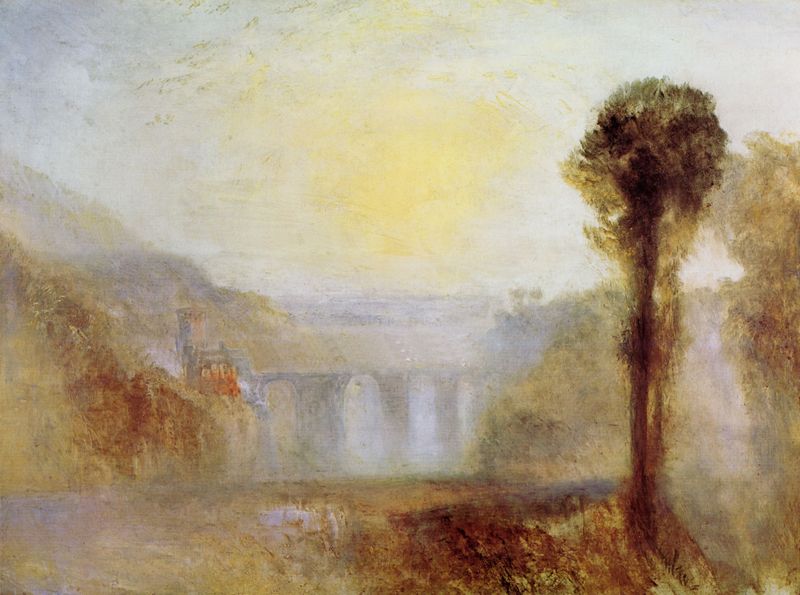
Titel: Ponte delle Torri, Spoleto
Künstler: William Turner
Standort: London
Institution: Tate Gallery
Schlagwörter: baum, blau, himmel, wasser, wolken, bäume, fluss, gelb, grün, impressionismus, landschaft, ocker, ufer, braun, hell, licht, pastell, straße, ölbild, gebäude, hügel, morgen, natur, brücke, kirche, sonne, england, zart, turm, bogen, berge, fels, dunst, nebel, herbst, sepia, turner, bögen, burg, wolkig, verschwommen, verwischt, schloß, aquädukt, plateau, viadukt, waser, impressionist, früh, dunstig, william turner, morgenlicht, lavur, dunsti, opfbrücke